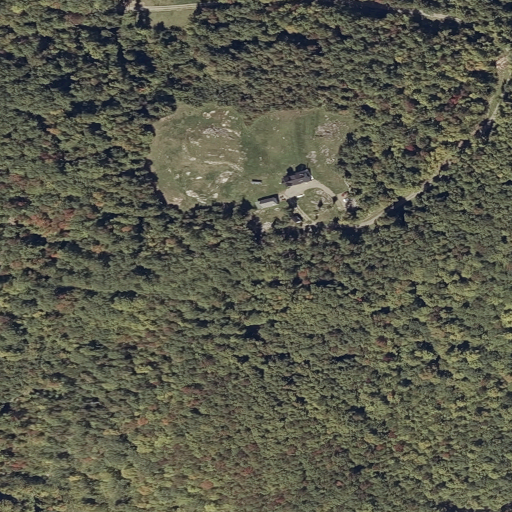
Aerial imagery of mountain in Maine named Hartwell Mountain containing deciduous forest, mixed forest, low intensity development, and open development